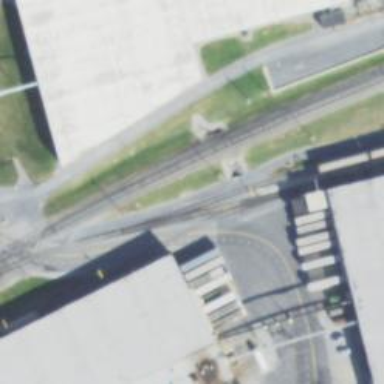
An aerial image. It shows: Rail spur service.